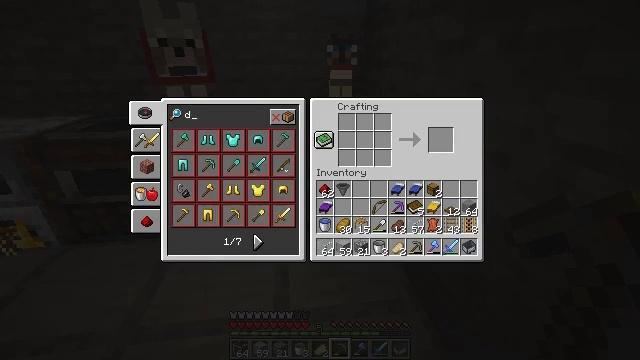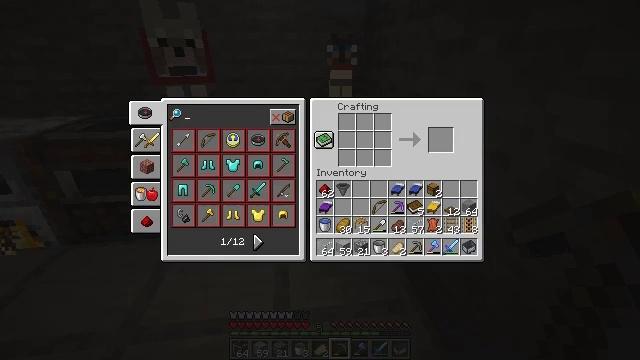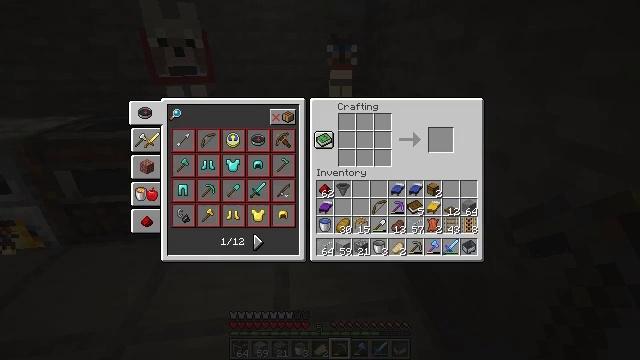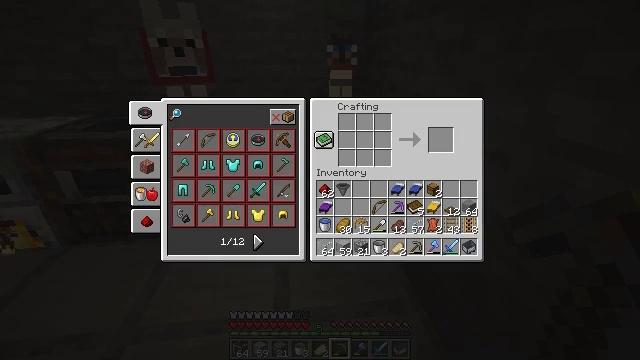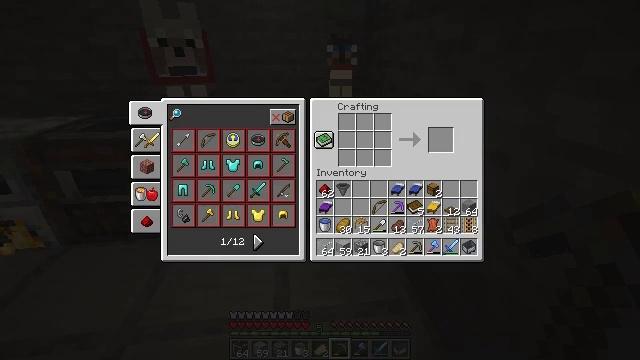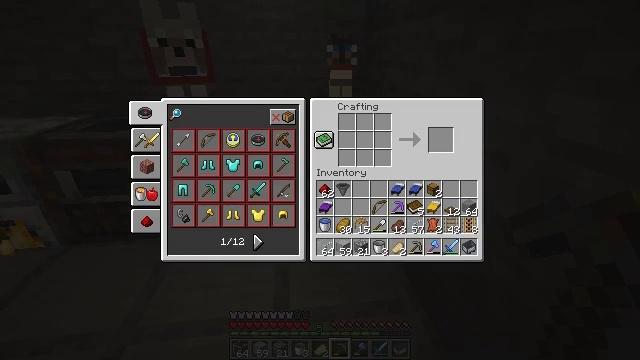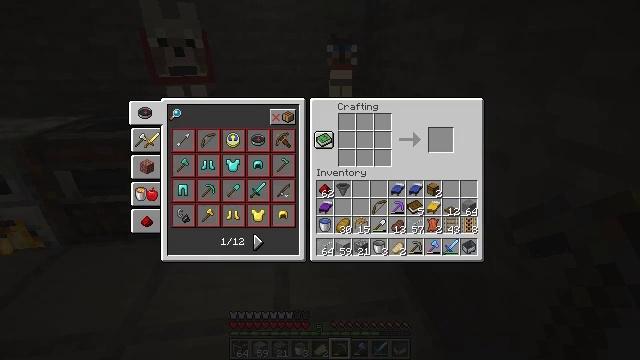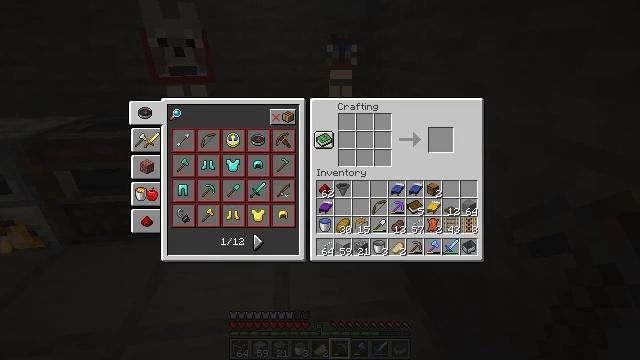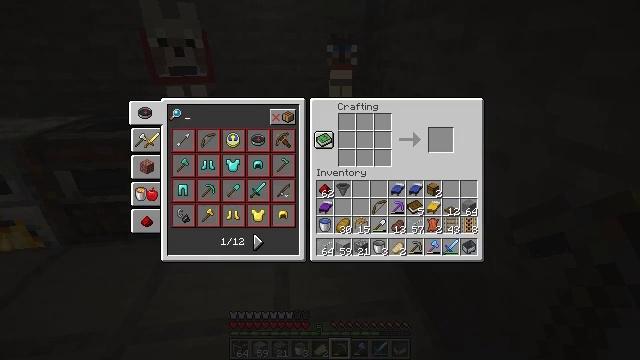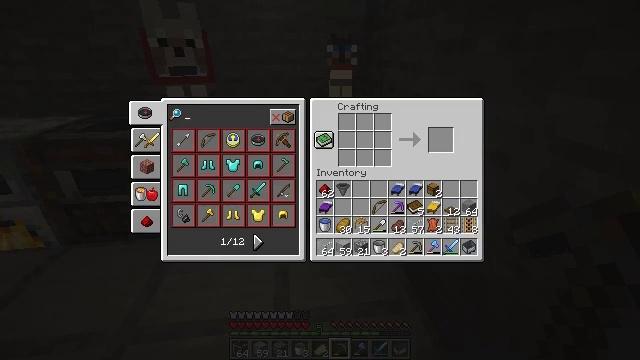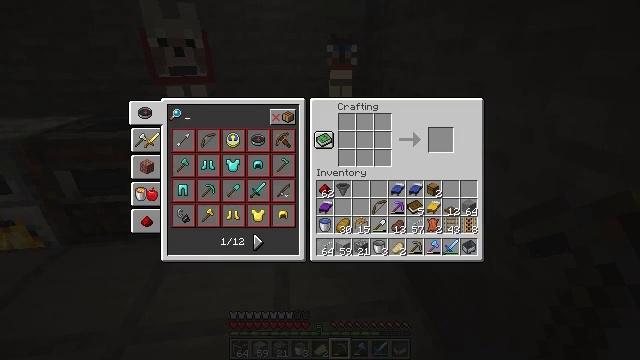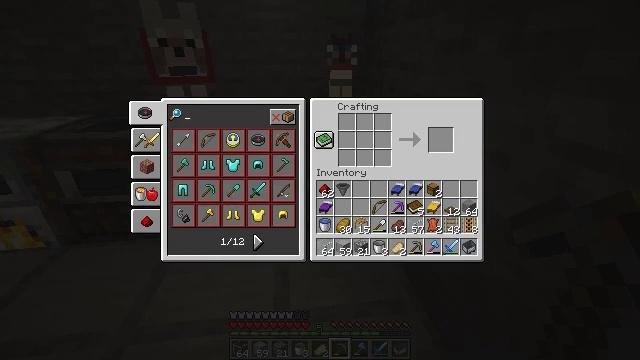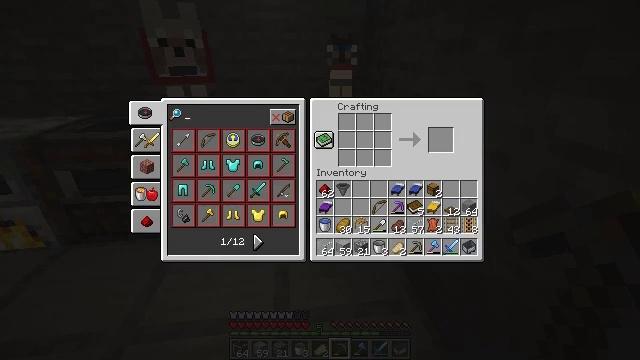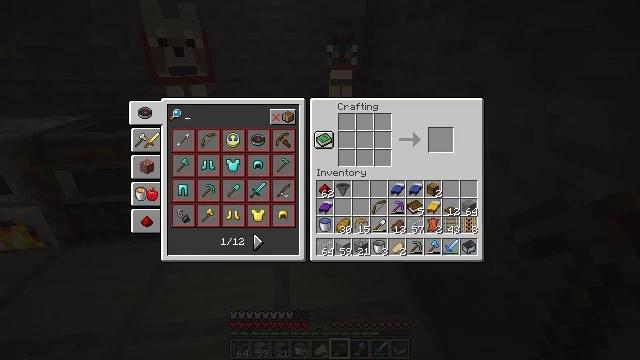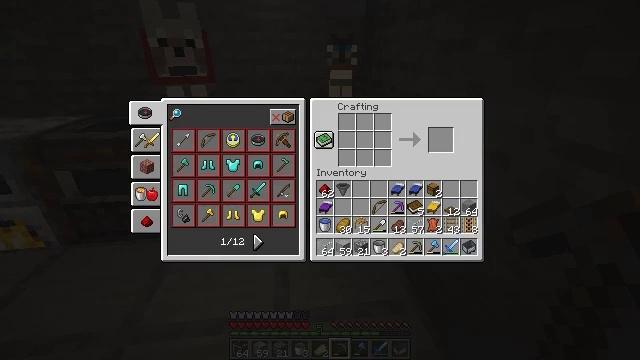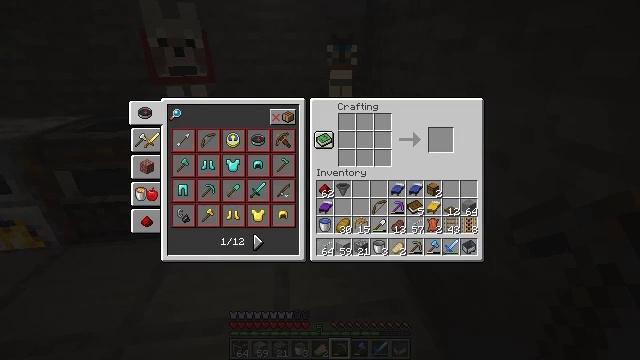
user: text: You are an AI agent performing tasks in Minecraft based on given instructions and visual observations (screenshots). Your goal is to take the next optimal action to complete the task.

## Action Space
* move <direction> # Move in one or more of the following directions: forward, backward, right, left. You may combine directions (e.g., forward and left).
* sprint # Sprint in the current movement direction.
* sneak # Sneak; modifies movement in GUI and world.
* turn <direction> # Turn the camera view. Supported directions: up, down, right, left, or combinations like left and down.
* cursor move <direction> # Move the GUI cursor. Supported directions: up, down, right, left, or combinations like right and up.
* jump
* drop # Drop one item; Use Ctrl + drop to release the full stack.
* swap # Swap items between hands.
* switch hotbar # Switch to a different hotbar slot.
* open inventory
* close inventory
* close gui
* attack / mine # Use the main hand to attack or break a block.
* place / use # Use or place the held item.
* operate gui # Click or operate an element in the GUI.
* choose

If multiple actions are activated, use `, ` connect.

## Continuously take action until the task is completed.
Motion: motion action
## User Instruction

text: Construct a dropper in the crafting grid.
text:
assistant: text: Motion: no_op
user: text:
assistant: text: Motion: no_op
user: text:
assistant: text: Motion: no_op
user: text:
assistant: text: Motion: no_op
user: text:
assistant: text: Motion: no_op
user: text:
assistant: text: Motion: no_op
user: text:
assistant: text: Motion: no_op
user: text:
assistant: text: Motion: no_op
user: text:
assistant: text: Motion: no_op
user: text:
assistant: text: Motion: no_op
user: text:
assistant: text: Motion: no_op
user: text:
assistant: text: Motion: no_op
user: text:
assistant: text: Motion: no_op
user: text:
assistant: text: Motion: no_op
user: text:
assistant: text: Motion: no_op
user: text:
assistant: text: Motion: no_op
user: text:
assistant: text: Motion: no_op
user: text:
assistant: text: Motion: no_op
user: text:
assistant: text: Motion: no_op
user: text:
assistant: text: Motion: no_op
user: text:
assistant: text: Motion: no_op
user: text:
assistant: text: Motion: no_op
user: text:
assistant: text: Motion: no_op
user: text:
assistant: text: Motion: no_op
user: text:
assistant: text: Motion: no_op
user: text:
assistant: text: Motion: no_op
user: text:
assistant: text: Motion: no_op
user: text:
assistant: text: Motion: no_op
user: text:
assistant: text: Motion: no_op
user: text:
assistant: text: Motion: no_op